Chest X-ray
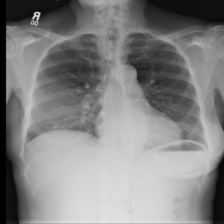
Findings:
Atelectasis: negative
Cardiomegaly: negative
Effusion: negative
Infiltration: positive
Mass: negative
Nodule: negative
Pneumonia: negative
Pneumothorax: negative
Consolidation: negative
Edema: negative
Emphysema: negative
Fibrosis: negative
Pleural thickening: negative
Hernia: negative